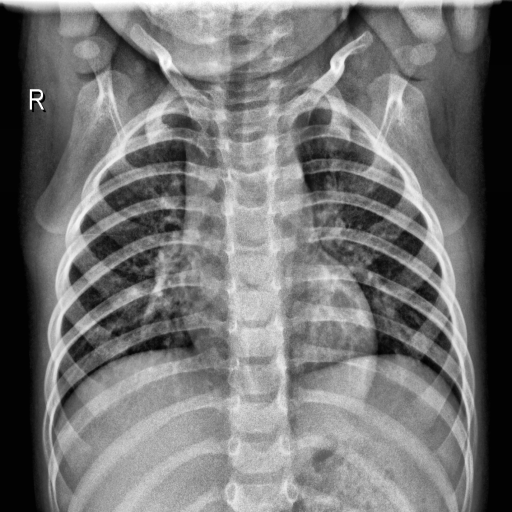
Finding: NORMAL